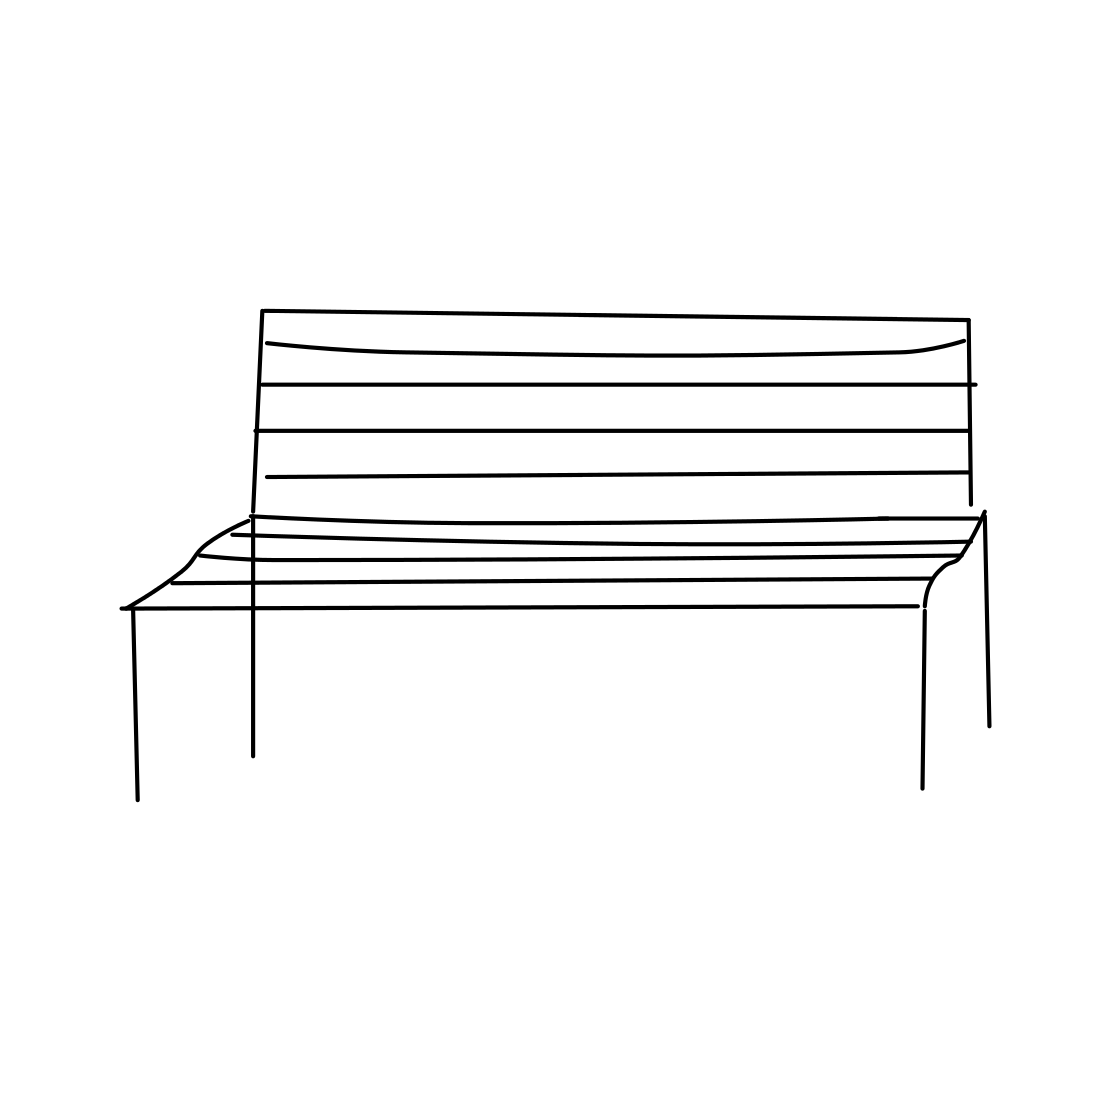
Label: bench